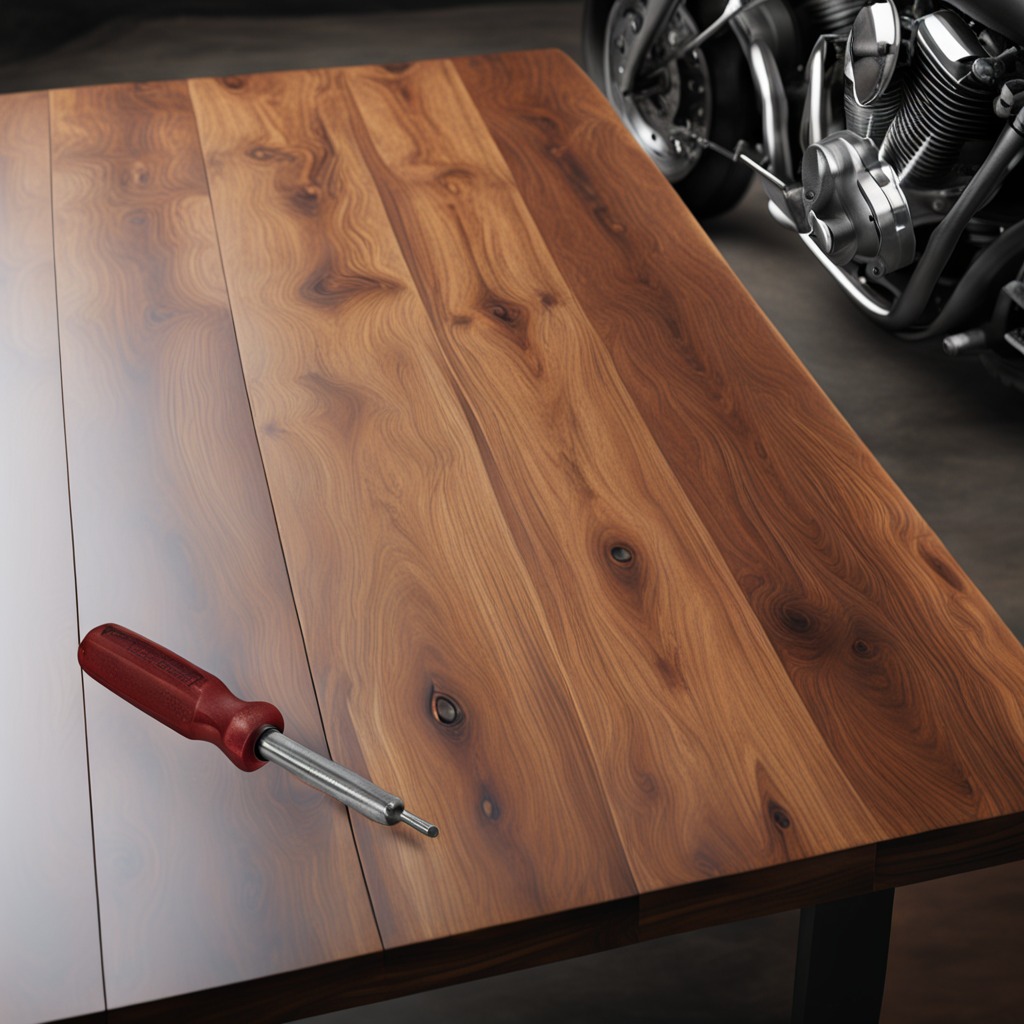
A screwdriver lies on the table in the garage.